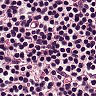
Metastatic tissue present: no